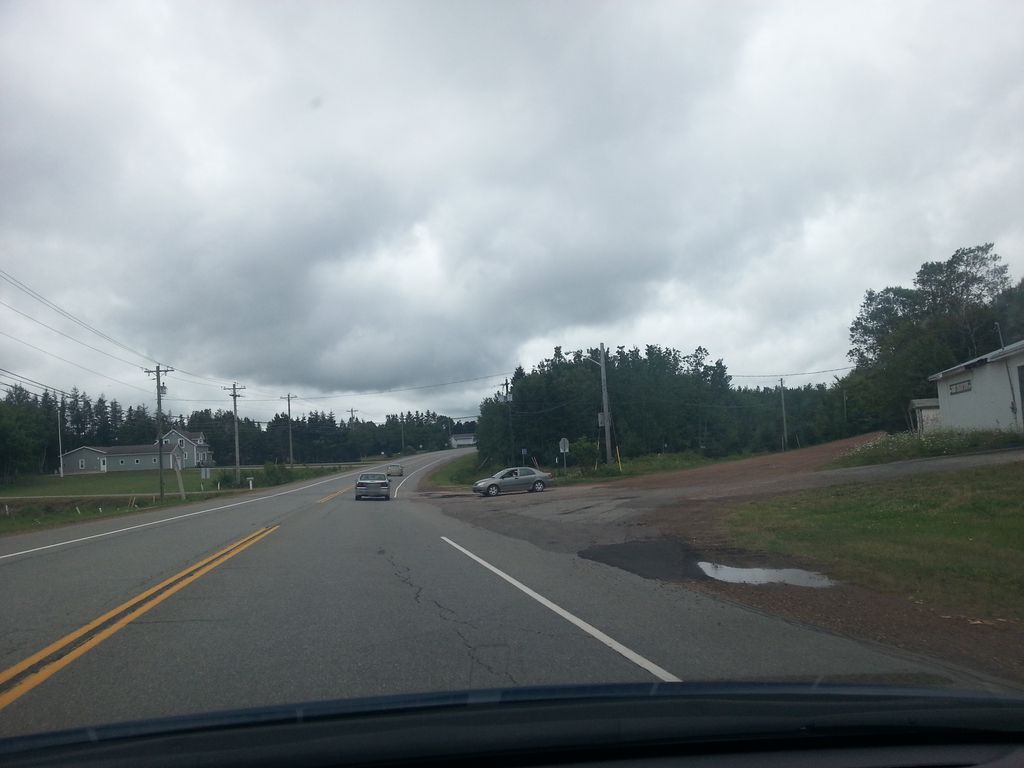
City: charlottetown